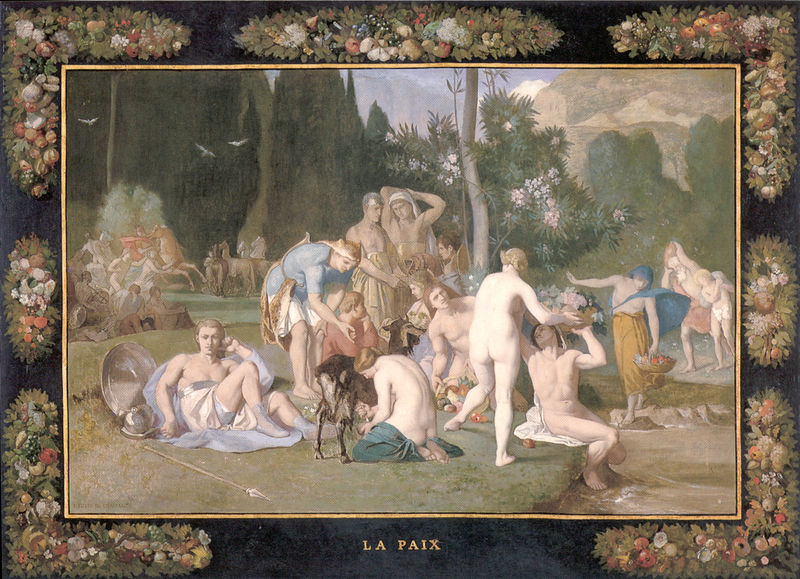
Titel: La Paix/Concordia, Der Frieden
Künstler: Pierre Puvis de Chavannes
Standort: Philadelphia (Pennsylvania)
Institution: Philadelphia Museum of Art
Schlagwörter: akt, baum, berg, blau, blätter, dunkel, felsen, gemälde, gruppe, haut, himmel, kampf, körper, laub, mann, nackt, schatten, umhang, vogel, wasser, weiß, wolken, akte, baden, badende, bäume, fluss, frauen, gelb, grün, landschaft, menschen, ocker, see, ufer, blumen, braun, frankreich, frau, hell, hintergrund, licht, männer, orange, rücken, schwarz, szene, türkis, blüten, gras, gürtel, hund, obst, rasen, schleier, tier, tiere, tuch, wiese, leute, ornament, teppich, blond, kleidung, rahmen, stehen, teller, goldrahmen, bach, baumstamm, horizont, natur, stamm, strauch, vögel, busch, gebüsch, gewässer, rauch, sonne, boden, gold, sitzend, tücher, decke, gewänder, klassizismus, pflanzen, rosa, wald, fliegen, kinder, pferd, pferde, reiter, früchte, garten, füße, hintern, schrift, strand, wellen, liegen, ruhen, schuhe, berge, fels, naiv, picknick, figuren, französisch, lanze, floral, korb, nackte, liegend, bad, paradies, schild, zinn, alter, antike, rechteck, badend, idyll, zypresse, lichtung, erdbeeren, titel, knien, beschriftung, helm, stiefel, allegorie, mythologie, frieden, jagd, girlanden, üppig, reh, tümpel, götter, bacchus, lust, mythos, nymphen, eden, poussin, speer, melken, arkadien, ornamentik, klassik, zeige, obstkorb, ziege, bläßlich, denis, bacchanal, friede, ruhend, gemäde, lama, glau, freiden, feslen, scild, der friede, französicher klassizismus, friant, la paix, la piax, lanze liegend, miteinander füreinander, männlein und weiblein, nabi, paix, pflanzenornamtentik, puvis de chavanne, po, fspeer, ziegenmilch, amoen